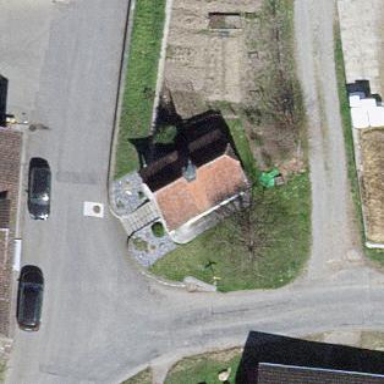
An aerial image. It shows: Chapel building.